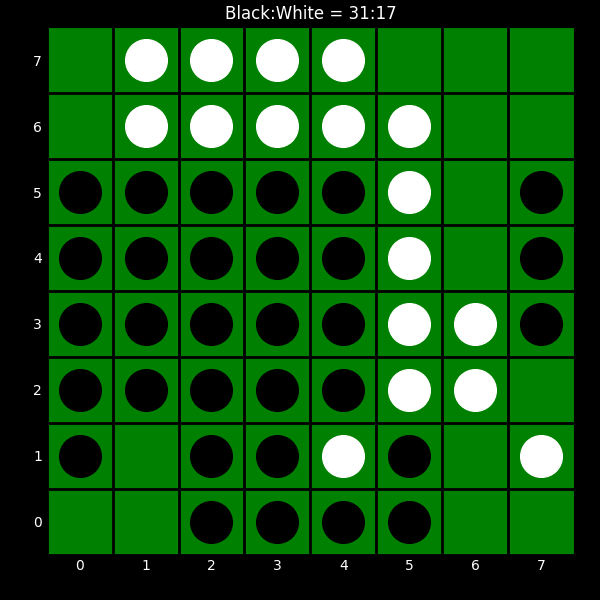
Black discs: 31
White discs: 17